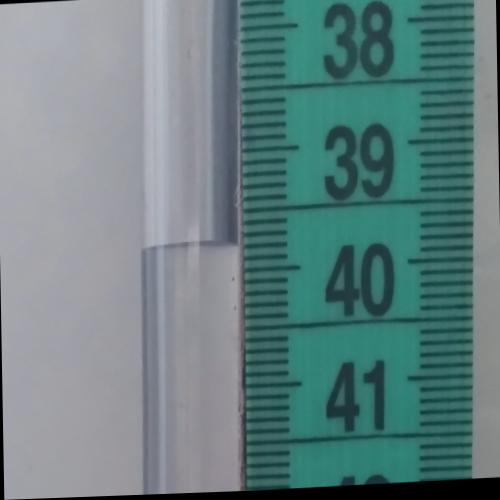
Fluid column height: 39.8 cm